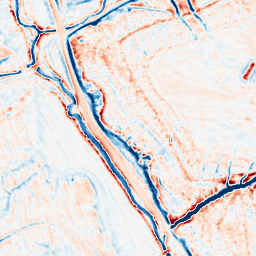
Category: edge_preserving
Decomposition family: anisotropic_diffusion
Decomposition parameters: iterations: 20
kappa: 100
gamma: 0.2
Upsampling method: linear_exact
Upsampling parameters: scale: 2
Upsampling scale: 2